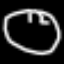
Label: clock